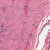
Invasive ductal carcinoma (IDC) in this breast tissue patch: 0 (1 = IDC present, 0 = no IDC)